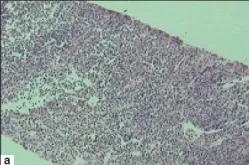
(a,b) Needle biopsy of kidney low and high magnification showing tumor infiltration confined to interstitium.
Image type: pathology (h&e)